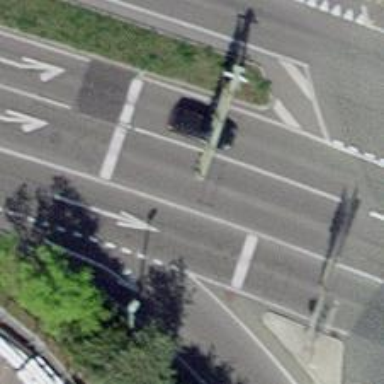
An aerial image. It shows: Road with traffic signals.